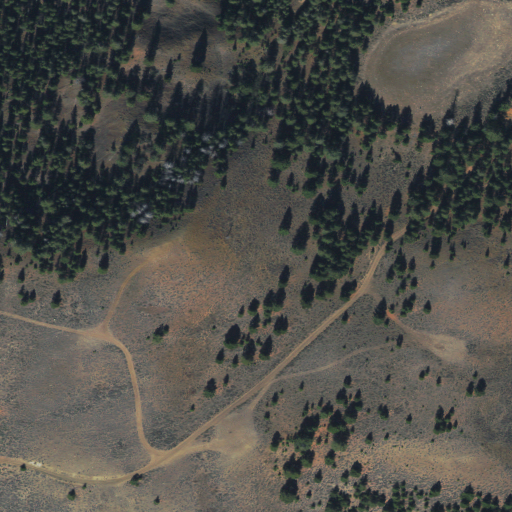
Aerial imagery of mountain in Idaho named Pine Summit containing shrub and evergreen forest